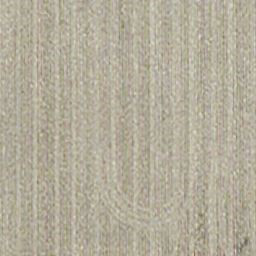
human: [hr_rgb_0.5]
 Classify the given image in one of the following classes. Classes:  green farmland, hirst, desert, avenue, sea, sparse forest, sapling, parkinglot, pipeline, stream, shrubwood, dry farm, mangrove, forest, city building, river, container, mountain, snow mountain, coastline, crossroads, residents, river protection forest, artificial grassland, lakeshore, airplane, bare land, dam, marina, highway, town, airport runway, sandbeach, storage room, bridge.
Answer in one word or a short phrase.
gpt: dry farm